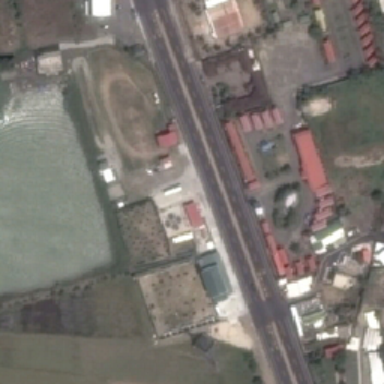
Several buildings are scattered on both sides of the road in the resort .